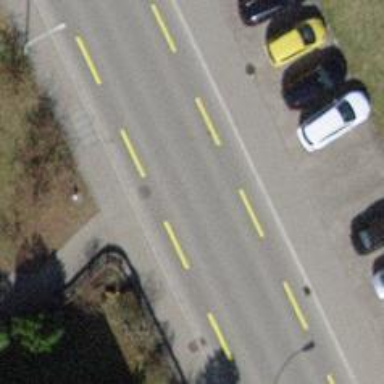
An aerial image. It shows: Tertiary road with asphalt surface. It includes cycle lane on both sides.